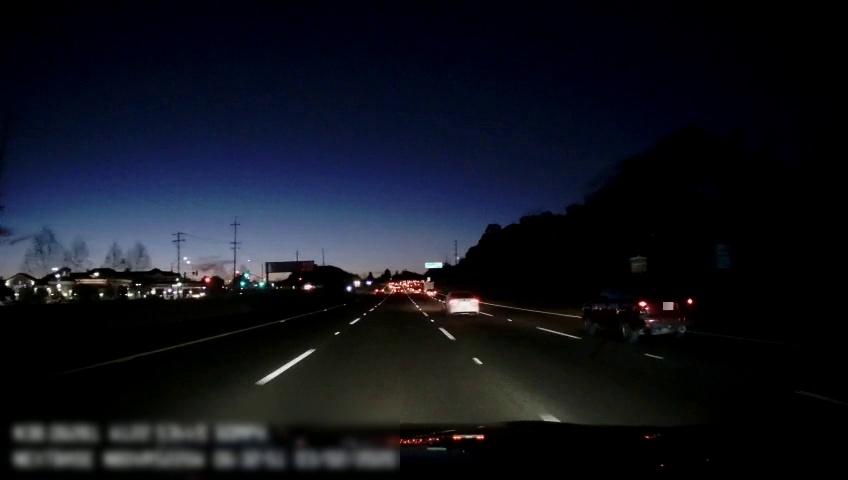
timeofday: Night
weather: Other
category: Drivable Space
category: Vehicles | SUV
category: Vehicles | Car
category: Vehicles | Other LV
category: Lanes | Alternate Lane
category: Lanes | Current Lane
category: Lanes | Current Lane
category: Lanes | Alternate Lane
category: Lanes | Alternate Lane